Question: I was trying to install my iphone application from testflight.
It installs perfectly on few devices but in some after installing about 80 percent it gives an error 'Unable to download application, <my app> could not be installed at this time'
I am able to find out the reason for, why is it so?
Here's a screenshot:

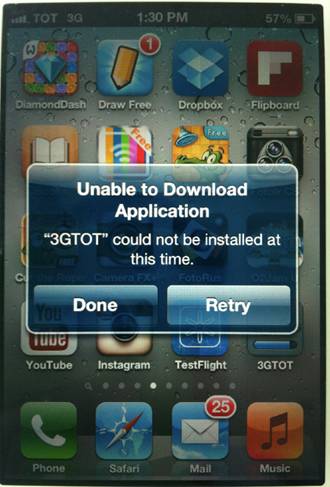
Answer: clear your cache and cookies in Safari, make sure your device is in provisioning profile and provisioning profile is installed on the device.
If everything mentioned above didn't help, try to create a new build with higher build number and try to distribute your app again